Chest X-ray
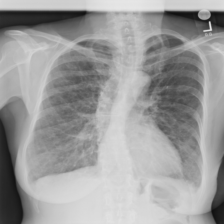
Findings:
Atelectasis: negative
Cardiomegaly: negative
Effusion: negative
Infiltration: negative
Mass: negative
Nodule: negative
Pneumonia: negative
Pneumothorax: negative
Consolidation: negative
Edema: negative
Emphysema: negative
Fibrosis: negative
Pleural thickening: negative
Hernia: negative